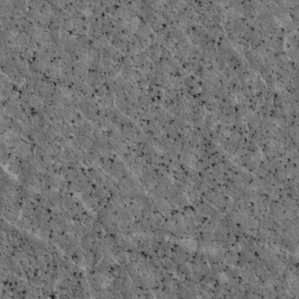
Label: non_frost